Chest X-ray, AP view. Patient: 49 years old, sex M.
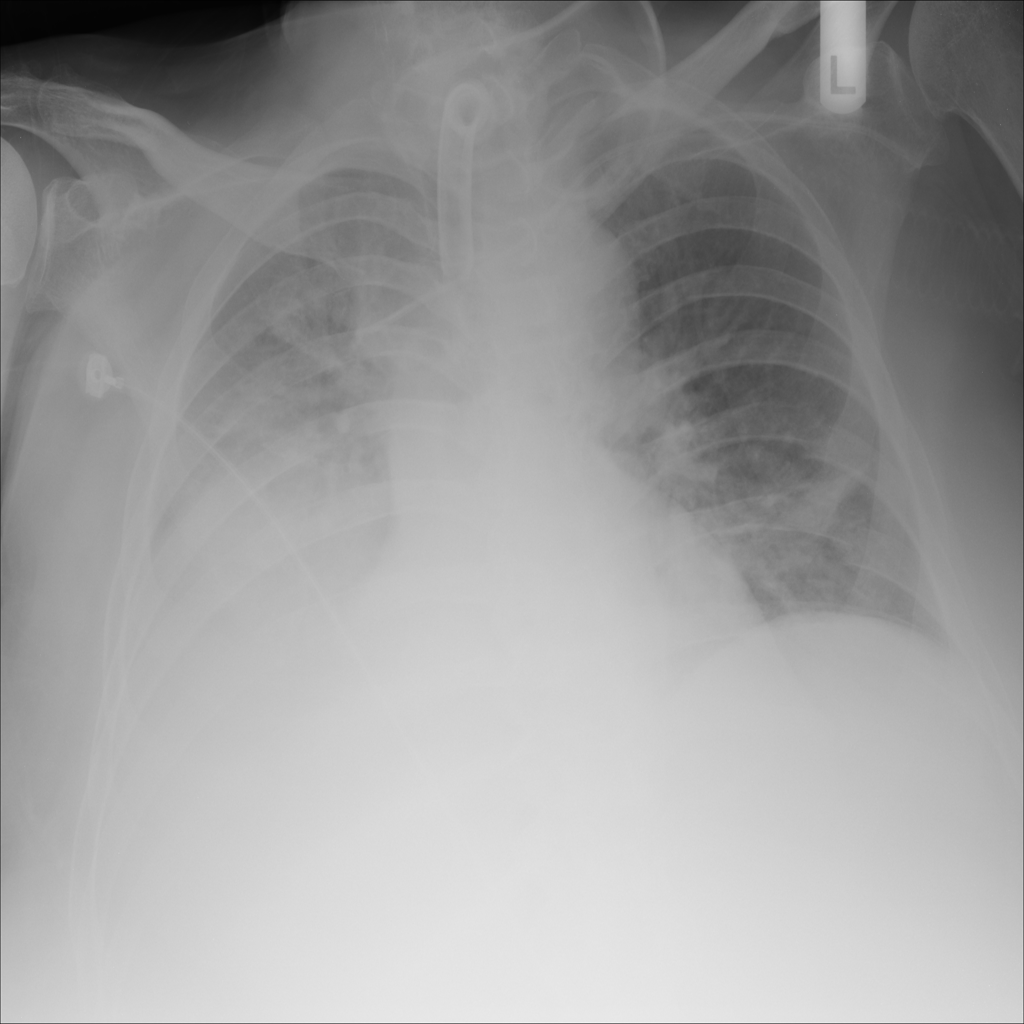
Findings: No Finding